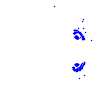
Particle: kaon